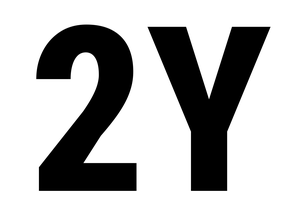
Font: Roboto_Condensed_ExtraBold